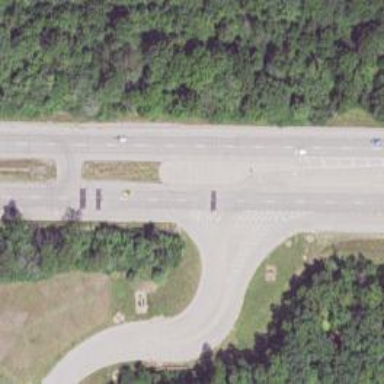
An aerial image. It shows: Trunk link highway.